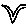
Label: bird